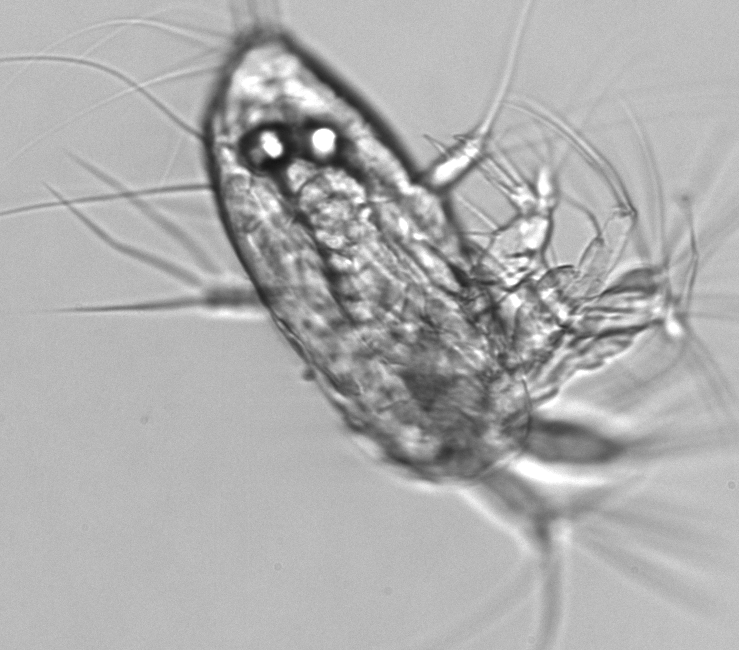
Label: Copepod_nauplii